【题型】解答题　【知识点】解析几何　【难度】medium
17.（2025·上海·三模）在平面直角坐标系中，$O$ 为坐标原点，$F$ 是椭圆 $C$: $\dfrac{x^2}{a^2} + y^2 = 1\ (a > 1)$ 的左焦点，若 $F$ 与椭圆上任一点距离的最大值为 $2 + \sqrt{3}$。
\noindent
(1) 求椭圆的离心率；
\noindent
(2) 若 $A$ 为椭圆 $C$ 的上顶点，$P, Q$ 为椭圆上的点，$\triangle APQ$ 是以 $A$ 为直角顶点的等腰直角三角形，求满足条件的 $\triangle APQ$ 的个数，并说明理由。
\noindent
(3) 若斜率为 $\dfrac{1}{2}$ 的直线 $l$ 交椭圆 $C$ 于 $G$、$H$ 两点，$N$ 为以线段 $GH$ 为直径的圆上一点，求 $|ON|$ 的最大值。
【解答】
\noindent
【详解】（1）依题意有 \(b = 1\)，\(a + c = 2 + \sqrt{3}\)，解得 \(a = 2\)，\(c = \sqrt{3}\)。
\noindent
所以离心率 \(e = \dfrac{c}{a} = \dfrac{\sqrt{3}}{2}\)。
\noindent
（2）不妨设 \(AP\) 直线方程为 \(y = kx + 1\ (k > 0)\)，代入 \(\dfrac{x^2}{4} + y^2 = 1\)，
\noindent
整理得 \((1 + 4k^2)x^2 + 8kx = 0\)，可得 \(x_P = \dfrac{-8k}{1 + 4k^2}\)，所以 \(|AP| = \sqrt{1 + k^2}\left| \dfrac{8k}{1 + 4k^2} \right|\)，
\noindent
将 \(-\dfrac{1}{k}\) 带入得 \(|AQ| = \sqrt{1 + \dfrac{1}{k^2}}\left| \dfrac{8}{k^2 + 4} \right| = \sqrt{k^2 + 1}\left| \dfrac{8}{k^3 + 4k} \right|\)，
\noindent
由 \(|AP| = |AQ|\) 得 \(\sqrt{1 + k^2}\left| \dfrac{8k}{1 + 4k^2} \right| = \sqrt{1 + k^2}\left| \dfrac{8}{k^3 + 4k} \right|\)。
\noindent
所以 \(k^4 - 4k^2 + 4k - 1 = 0\)，\((k - 1)^2(k^2 - 3k + 1) = 0\)，
\noindent
解得 \(k_1 = 1\)，\(k_2 = \dfrac{3 + \sqrt{5}}{2}\)，\(k_3 = \dfrac{3 - \sqrt{5}}{2}\)。
\noindent
所以满足条件的 \(\triangle APQ\) 的个数是 3 个。
\noindent
（3）设直线 \(l\)：\(y = \dfrac{1}{2}x + m\)，设 \(G(x_1, y_1)\)，\(H(x_2, y_2)\)，
\noindent
联立 \(\begin{cases} y = \dfrac{1}{2}x + m \\ x^2 + 4y^2 = 4 \end{cases}\)，得 \(2x^2 + 4mx + 4m^2 - 4 = 0\)，
\noindent
所以 \(\begin{cases} \Delta = -16m^2 + 32 > 0 \\ x_1 + x_2 = -2m \\ x_1x_2 = 2m^2 - 2 \end{cases}\)，所以 \(-\sqrt{2} < m < \sqrt{2}\)。

\noindent
所以 \(y_1 + y_2 = m\)，所以 \(GH\) 的中点为 \(D\left( -m, \dfrac{1}{2}m \right)\)，
\noindent
所以 \(|GH| = \sqrt{1 + \dfrac{1}{4}} \times \sqrt{(x_1 + x_2)^2 - 4x_1x_2} = \dfrac{\sqrt{5}}{2}\sqrt{8 - 4m^2} = \sqrt{5(2 - m^2)}\)
又 \(\theta + \dfrac{\pi}{4} \in \left( \dfrac{\pi}{4}, \dfrac{3\pi}{4} \right]\)，所以 \(\theta = \dfrac{\pi}{4}\)，\(|m| = 1\) 时，\(|ON|_{\text{max}} = \sqrt{5}\)。
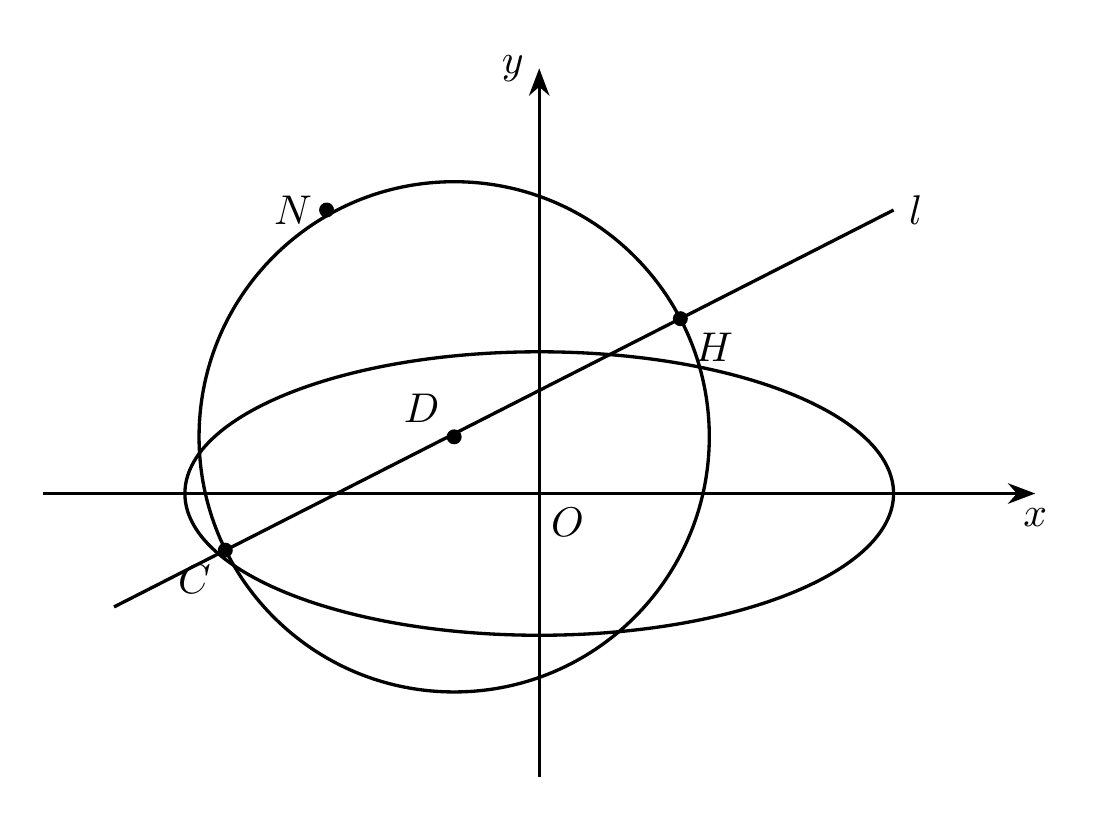